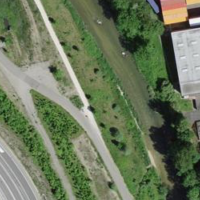
EUNIS habitat code: 56
Species observed at this site:
Petasites hybridus